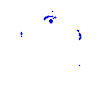
Particle: pion